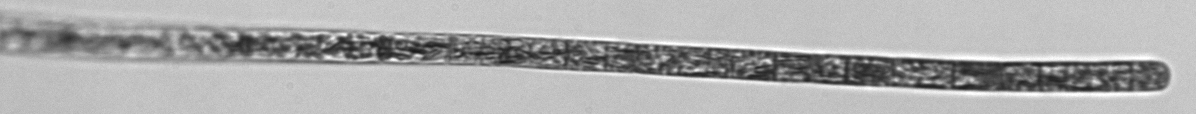
Label: Trichodesmium